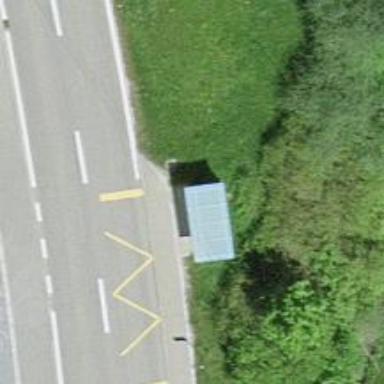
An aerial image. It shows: Public transport shelter.